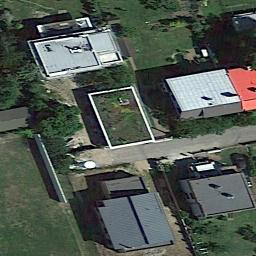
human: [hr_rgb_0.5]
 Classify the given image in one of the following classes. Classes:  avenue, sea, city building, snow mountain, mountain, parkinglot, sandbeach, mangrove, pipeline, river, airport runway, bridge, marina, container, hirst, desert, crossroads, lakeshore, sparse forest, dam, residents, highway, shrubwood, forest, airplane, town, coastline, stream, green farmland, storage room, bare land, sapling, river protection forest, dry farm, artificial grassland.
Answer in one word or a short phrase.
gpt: residents